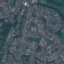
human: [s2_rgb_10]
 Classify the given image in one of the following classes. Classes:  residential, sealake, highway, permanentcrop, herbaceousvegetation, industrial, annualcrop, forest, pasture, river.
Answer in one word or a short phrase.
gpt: Residential